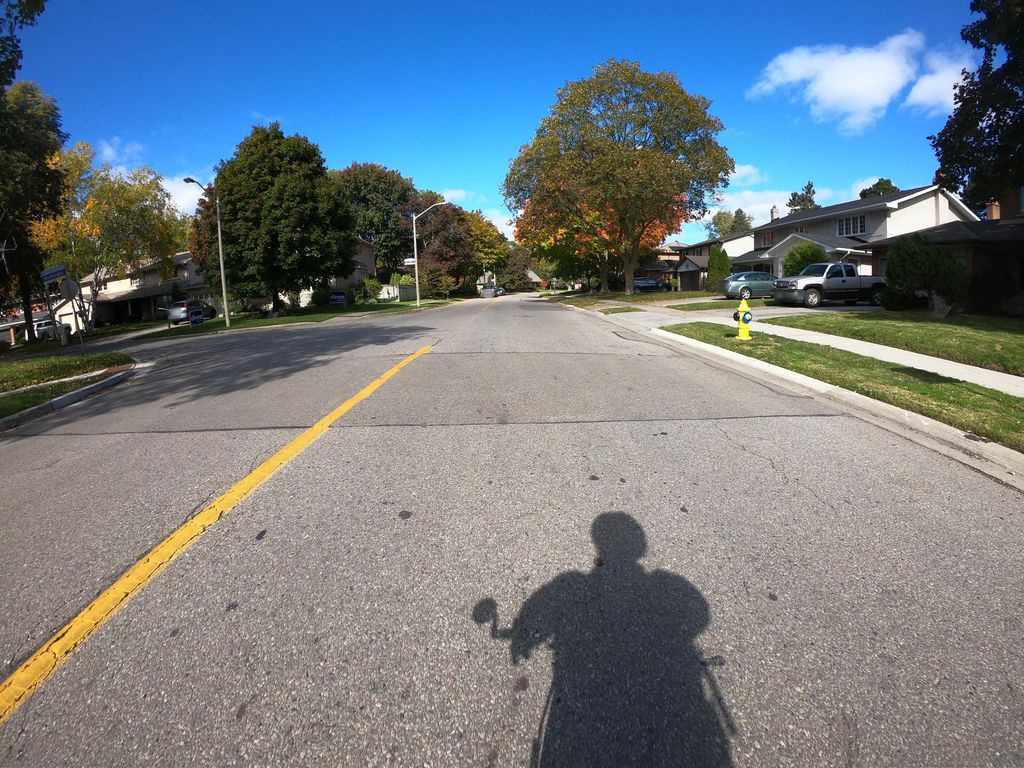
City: toronto